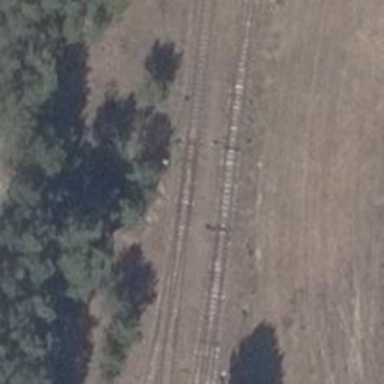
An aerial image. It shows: Railway switch with turnout to the right.